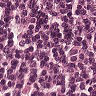
Metastatic tissue present: no